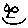
Label: smiley face